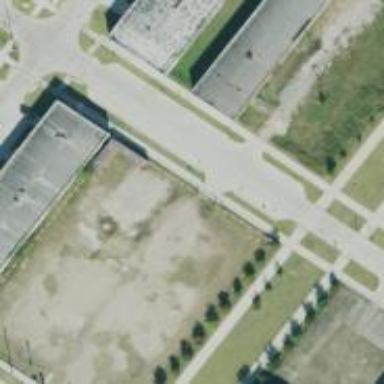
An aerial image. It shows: Parking area with unpaved surface.